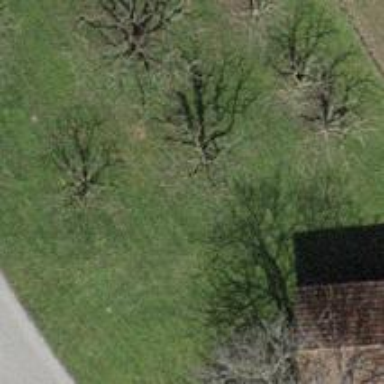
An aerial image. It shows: Broadleaved tree in natural setting.